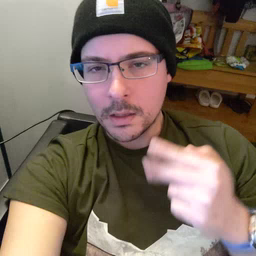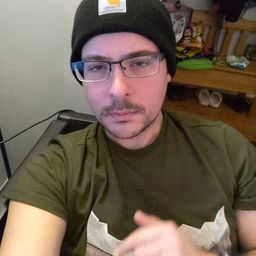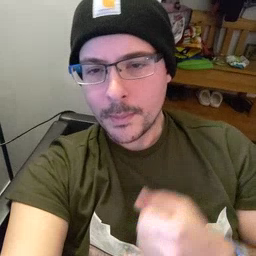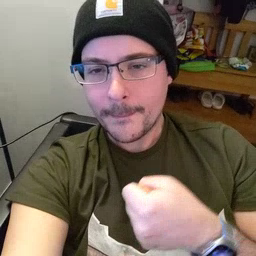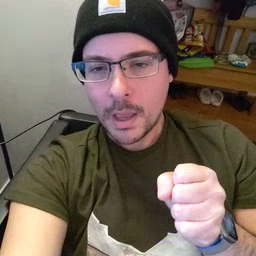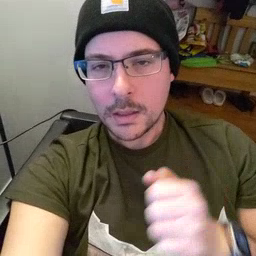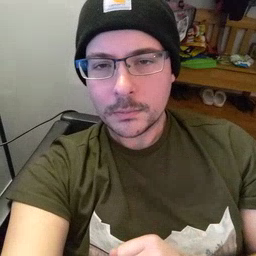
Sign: make